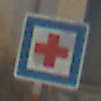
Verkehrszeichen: ErsteHilfe
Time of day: MorningAfternoon
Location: Outdoor (Nature)
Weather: PartlyCloudy
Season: Autumn
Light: Natural